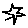
Label: star